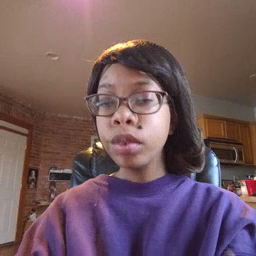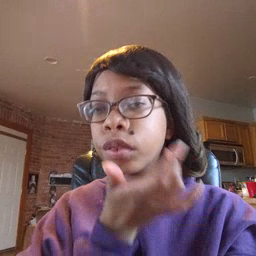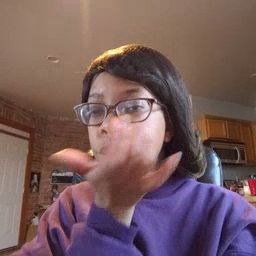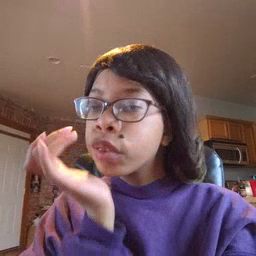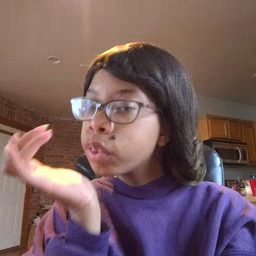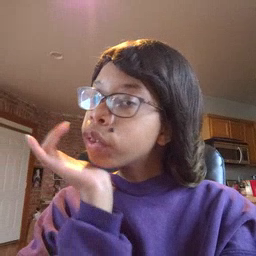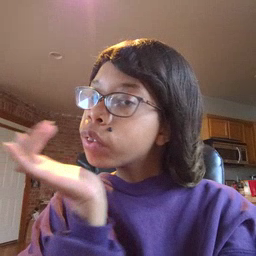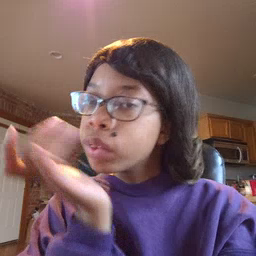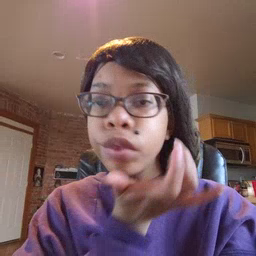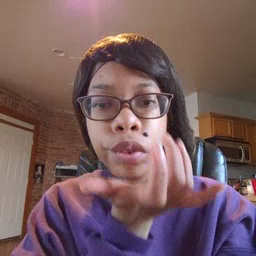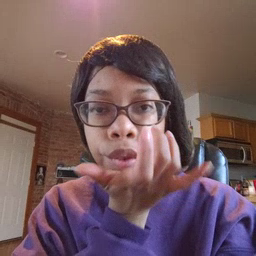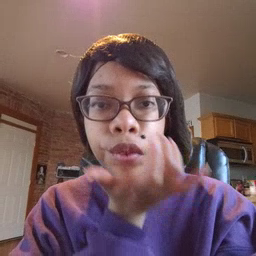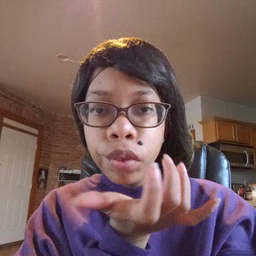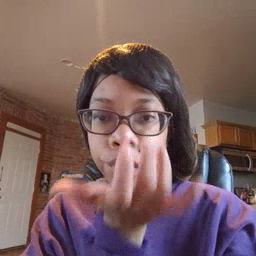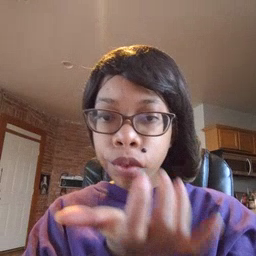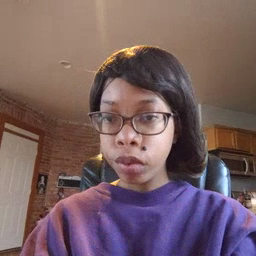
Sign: grass